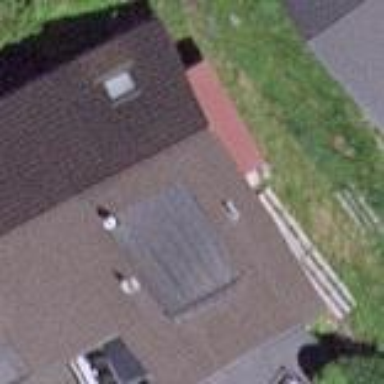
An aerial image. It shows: Semi-detached house.